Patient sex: M
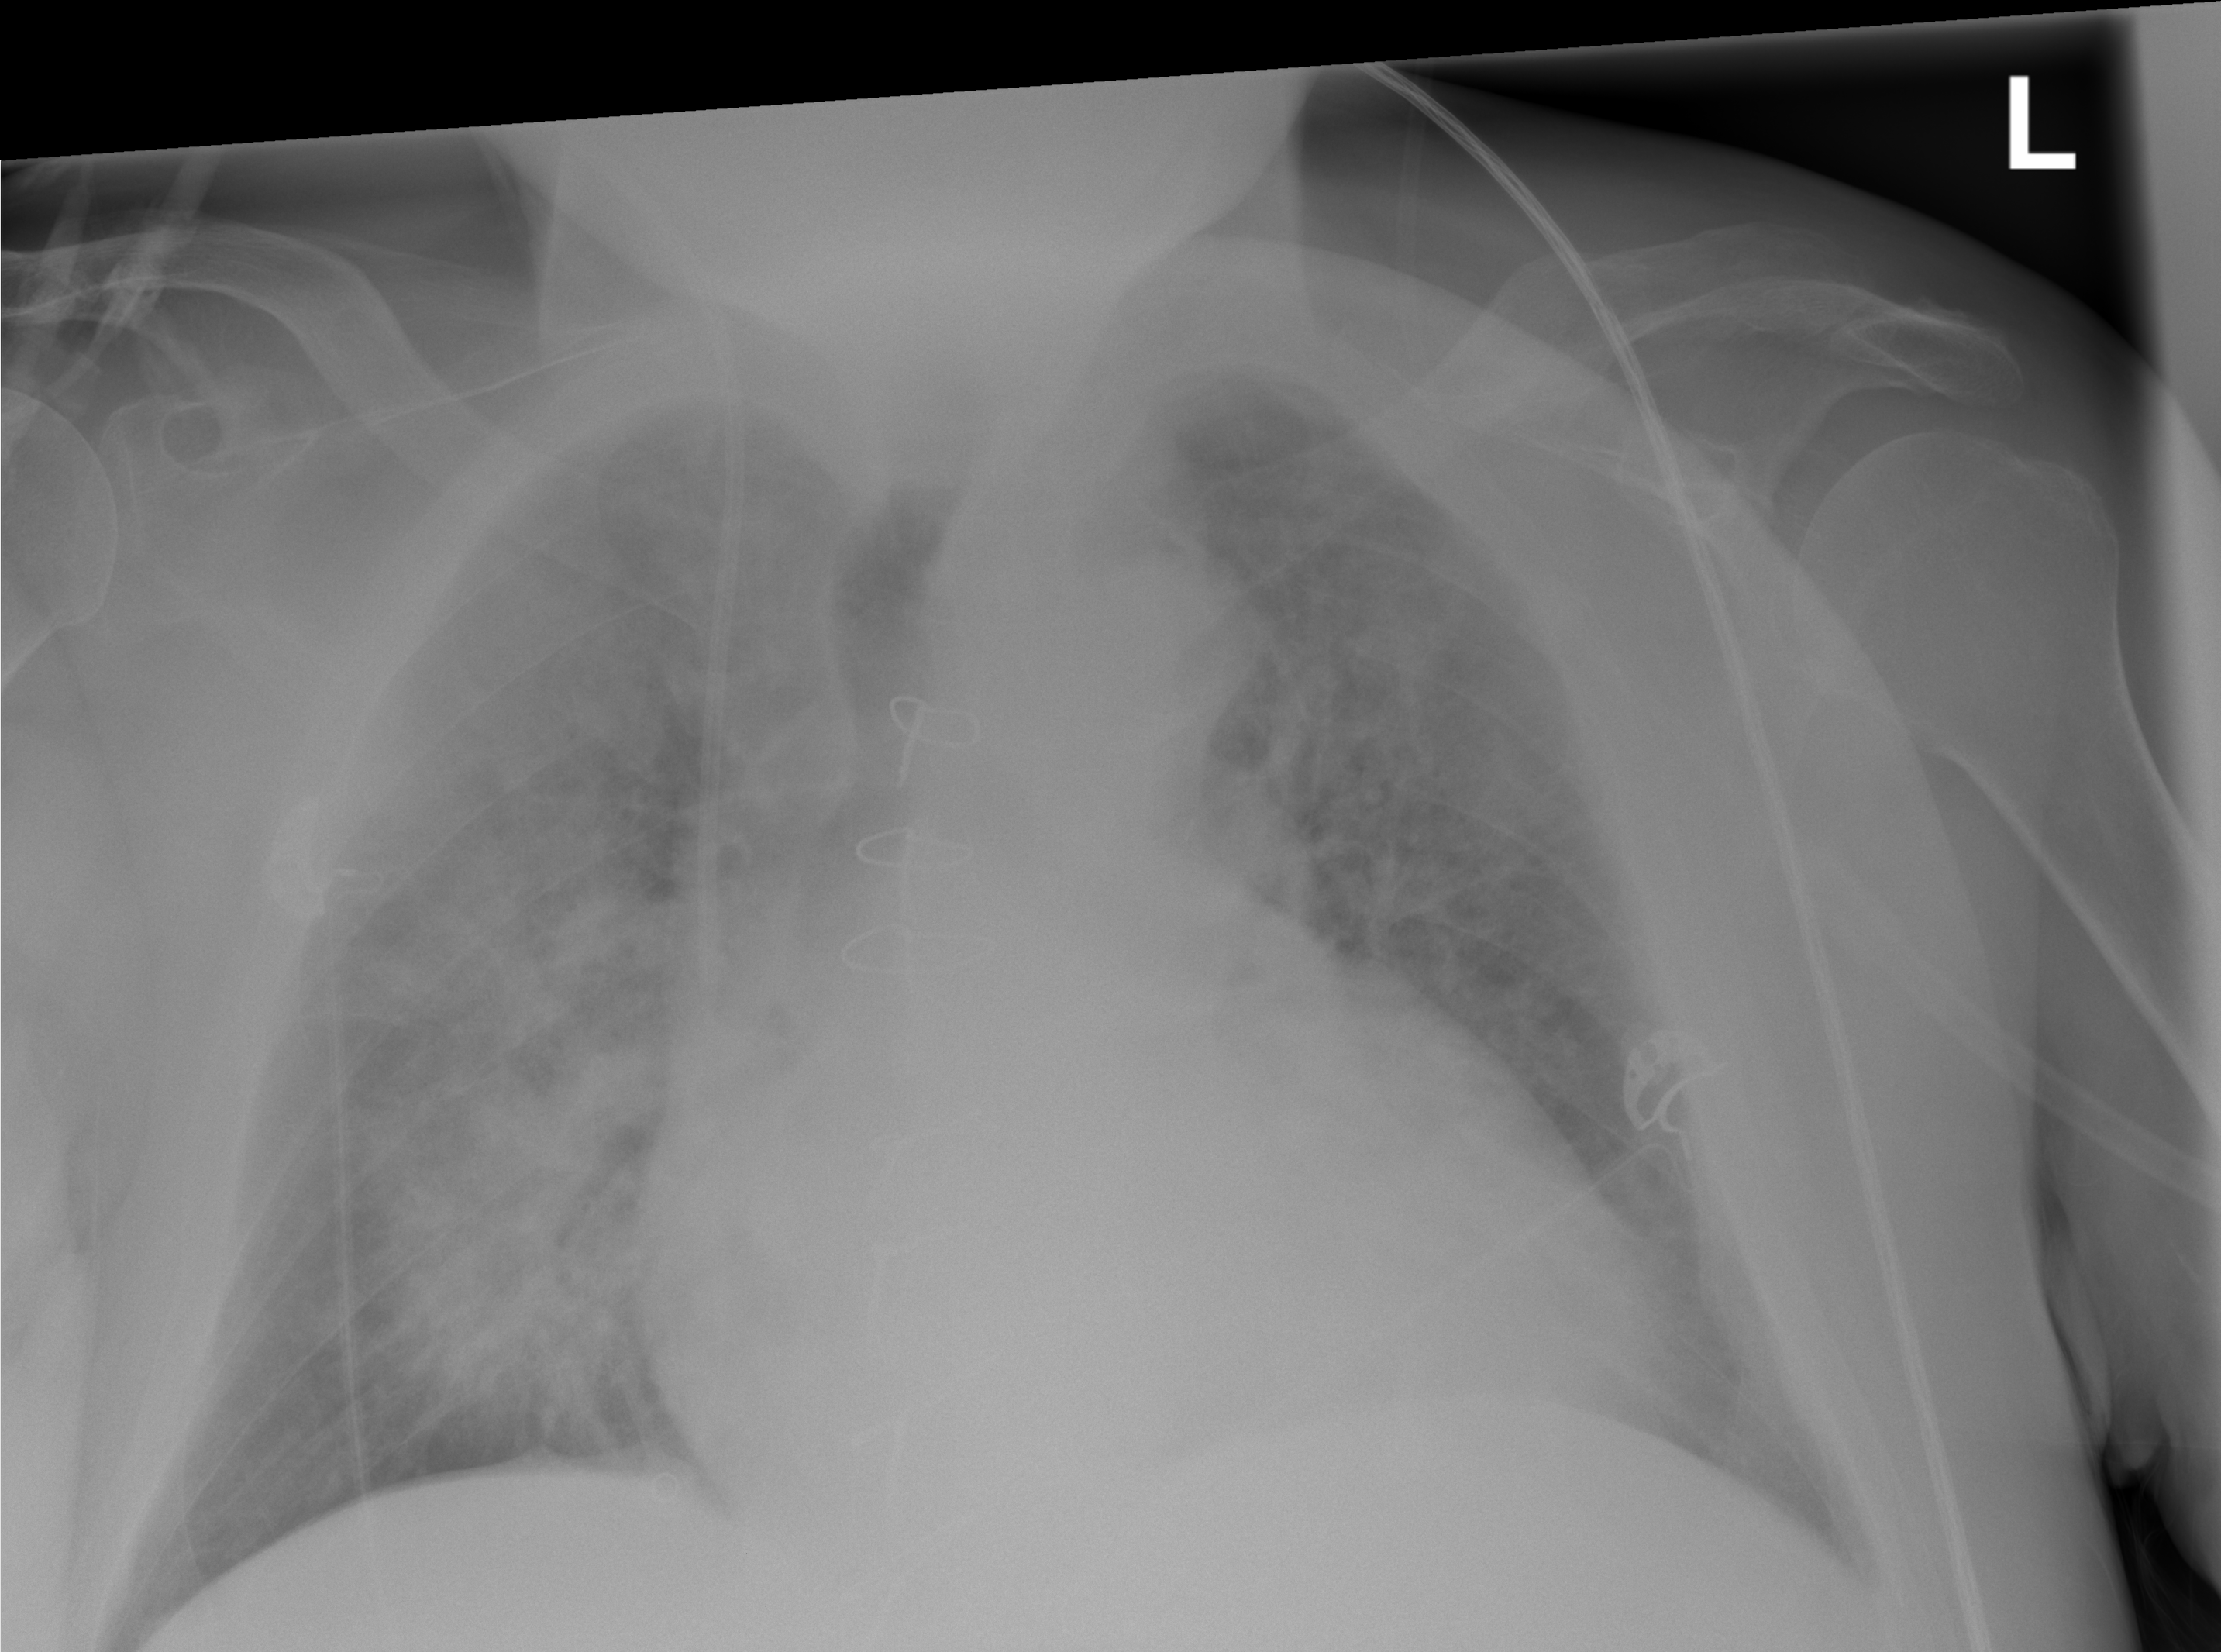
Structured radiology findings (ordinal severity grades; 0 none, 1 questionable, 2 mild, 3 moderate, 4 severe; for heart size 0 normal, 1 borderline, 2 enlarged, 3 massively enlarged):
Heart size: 2
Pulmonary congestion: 3
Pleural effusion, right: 0
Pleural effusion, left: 0
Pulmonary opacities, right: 2
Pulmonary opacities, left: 2
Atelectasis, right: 0
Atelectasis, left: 0